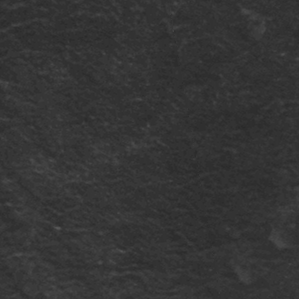
Label: frost